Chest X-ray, PA view. Patient: 55 years old, sex M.
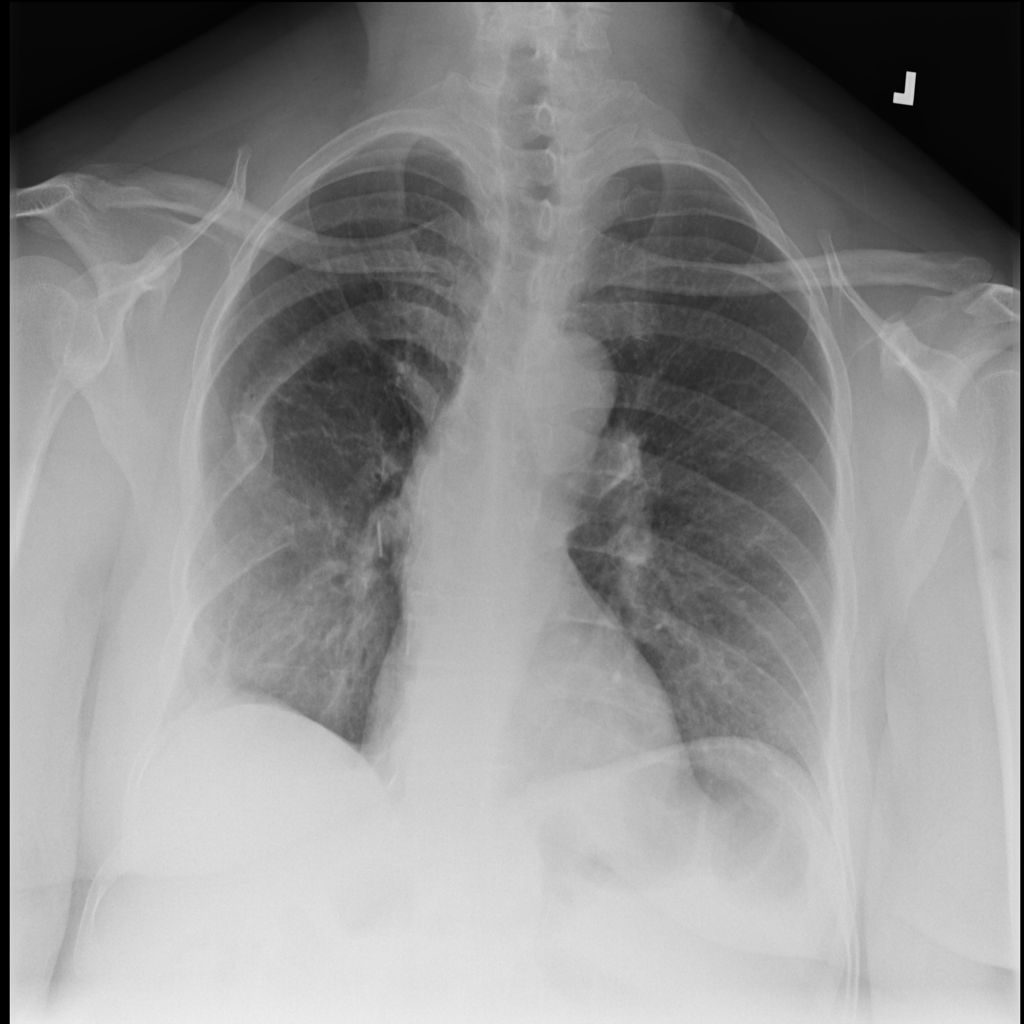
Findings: Infiltration